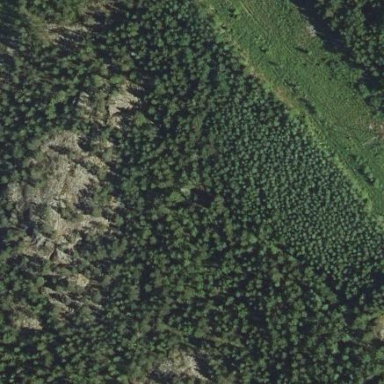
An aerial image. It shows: Forest area.